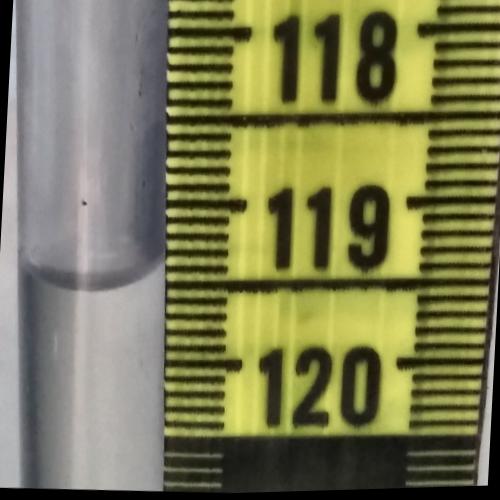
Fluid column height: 119.5 cm